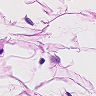
Metastatic tissue present: no